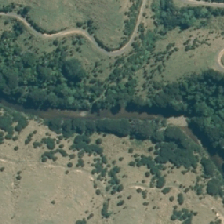
Land cover: manuka_kanuka